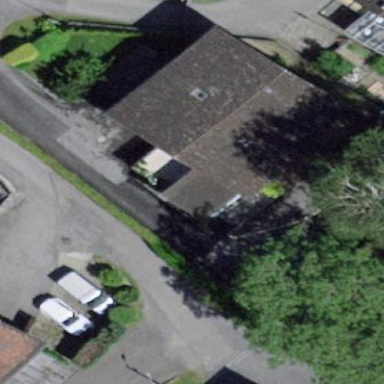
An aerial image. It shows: Detached building with gabled roof.